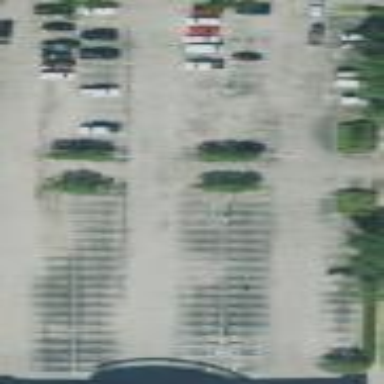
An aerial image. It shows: Parking area with surface.